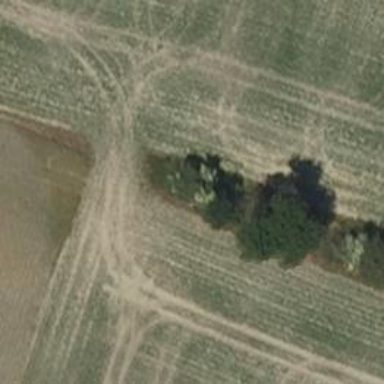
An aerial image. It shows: Row of deciduous broadleaved trees.